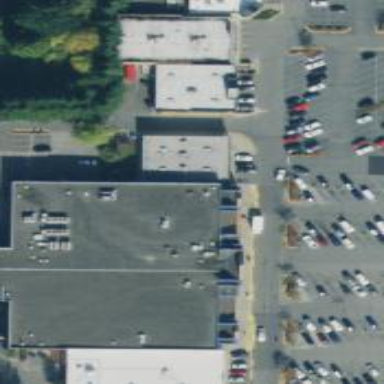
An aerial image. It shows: Post office.